Current action and preconditions to check: trajectory_clear

Your task: For each precondition in the list above, predict whether it will hold at this action.

Consider the current scene as observed from the mobile robot's camera, and analyze the predicted future states of all dynamic agents (e.g., people, animals, vehicles, or any moving entities) within the NEXT SECOND.

IMPORTANT: Only answer "very likely" if you are absolutely certain—based on strong, clear evidence—that a dynamic agent will violate the precondition in the predicted future state. Do NOT answer "very likely" for unlikely, ambiguous, or low-probability risks.

Ask yourself for each precondition: Is there a high probability, with clear and convincing evidence, that the predicted future states of any dynamic agent will interfere with the predicted future state of the currently executing action within the NEXT SECOND, causing that precondition to fail?

Assess the risk level based on these predictions. Use "likely" or "very likely" if motions create a clear risk of interference.

Use "neutral" or "improbable" if agents are nearby but their predicted paths are clearly diverging or non-conflicting.

Failure Risk Categories: "very improbable", "improbable", "neutral", "likely", "very likely"

Answer Format: Output ONLY the probability_of_failure value from these categories: "very improbable", "improbable", "neutral", "likely", "very likely"

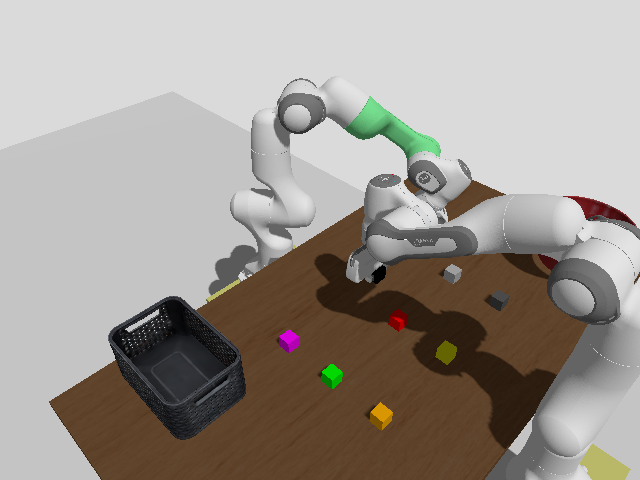

Answer: very improbable